Question: I have a web application, asp.net web-form 4.5 C# with EF6 DB-first,
I'm working on it from almost one year, everything was working fine until today, when I've tried to add a new view to the edmx updating from the database.
The table is added with no errors, but from the code is not visible, and if I try to attach to an EntityDataSource, I get the message ""
I've seen that the code generation strategy is set to .
If I change to "" the new entity is correctly seen in the code and EntityDataSource works fine, I can perfectly see the gridview associated,
but if I try to navigate to some other page where I access to the other "old" entities, I get several lines of errors:
Schema specified is not valid. Errors:
.
The mapping of CLR type to EDM type is ambiguous because multiple CLR types match the EDM type 'Customer'. Previously found CLR type 'Customer', newly found CLR type 'AppNameModel.Customer'.
....and so on for all the previously created entities (last one is not listed and works with legacy objCtx strategy!)
So what's wrong with EF??! I've read all the Q&A on stack overflow, but none seems to have a solution.
I'll put some part of the web.config:
'''
<section name="entityFramework" type="System.Data.Entity.Internal.ConfigFile.EntityFrameworkSection, EntityFramework, Version=6.0.0.0, Culture=neutral, PublicKeyToken=b77a5c561934e089" requirePermission="false" />
'''
...
'''
<entityFramework>
<defaultConnectionFactory type="System.Data.Entity.Infrastructure.LocalDbConnectionFactory, EntityFramework">
<parameters>
<parameter value="v11.0" />
</parameters>
</defaultConnectionFactory>
<providers>
<provider invariantName="System.Data.SqlClient" type="System.Data.Entity.SqlServer.SqlProviderServices, EntityFramework.SqlServer" />
</providers>
'''
here is the properties of the edmx:

When I add the view using T4 strategy, actually, the view is not present in any file where are defined the entity, is only displayed on the emdx visual designer. I've checked in the file .cs and in .context.cs
Please give some input, where I have to look, how can I fix...some direction! thanks
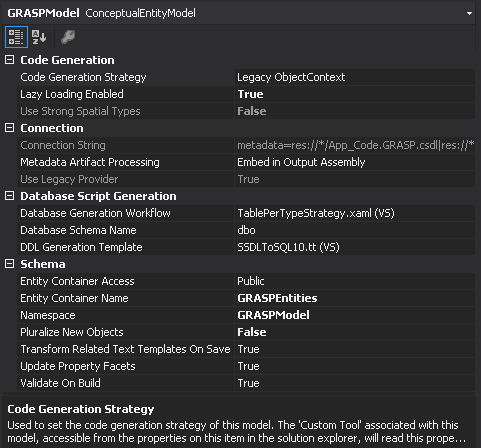
Answer: I haven't yet discovered what has caused the issue, by the way I have found a workaround:
Run the on the two files associated to your edmx.
This two files hold the auto generated code, if the auto-generation doesn't work anymore, running the custom tool you force it to update the code accordingly to your edmx model.